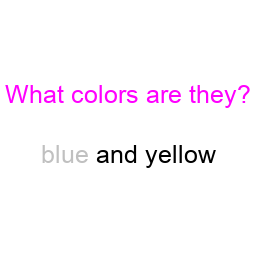
Color: silver, black
Color name shown: blue, yellow
Background color: white
Question text color: magenta